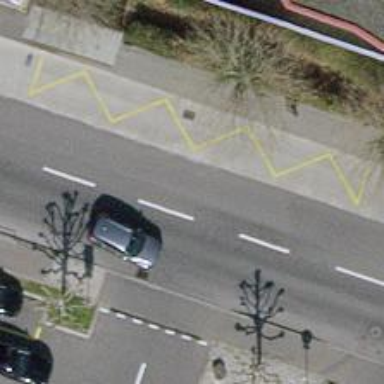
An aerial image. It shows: Bus stop with shelter. It is platform for public transport.